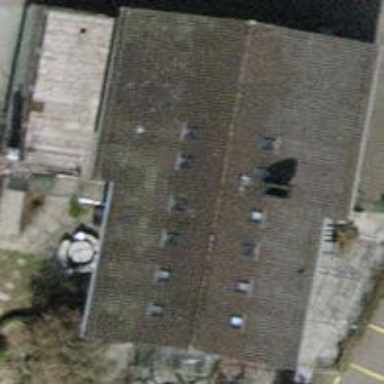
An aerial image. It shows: Building.